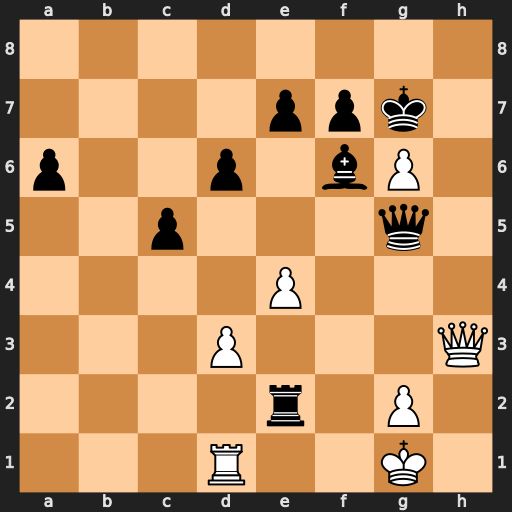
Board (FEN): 8/4ppk1/p2p1bP1/2p3q1/4P3/3P3Q/4r1P1/3R2K1
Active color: w
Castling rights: -
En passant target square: -
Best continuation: Qh7+ Kf8 Qxf7#